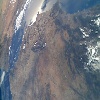
Label: land